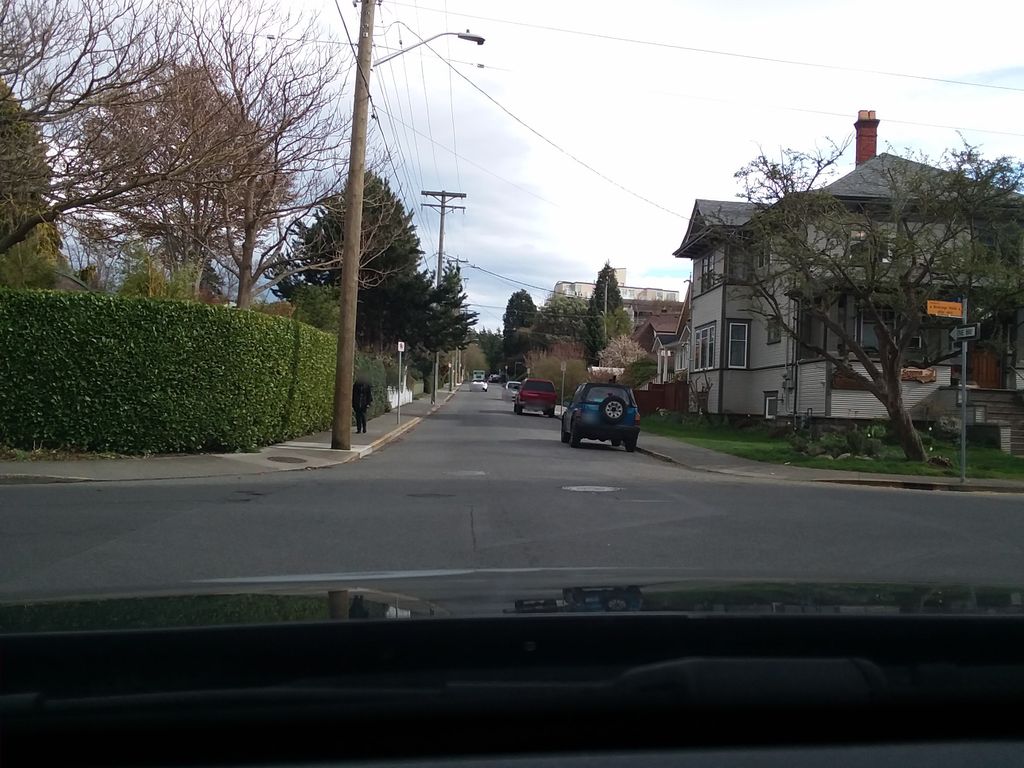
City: victoria